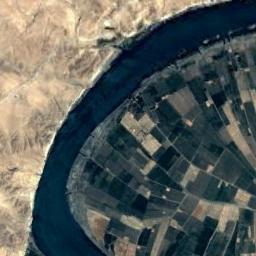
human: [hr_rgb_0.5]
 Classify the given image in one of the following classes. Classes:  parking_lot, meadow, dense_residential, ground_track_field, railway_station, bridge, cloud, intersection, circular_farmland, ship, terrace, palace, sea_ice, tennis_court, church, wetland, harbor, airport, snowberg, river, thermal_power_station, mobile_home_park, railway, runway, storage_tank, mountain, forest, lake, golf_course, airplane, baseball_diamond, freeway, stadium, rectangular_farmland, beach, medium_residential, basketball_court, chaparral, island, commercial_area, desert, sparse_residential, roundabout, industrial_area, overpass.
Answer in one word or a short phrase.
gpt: river